Field crop: maize
Growth stage: 1
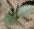
Species: datura